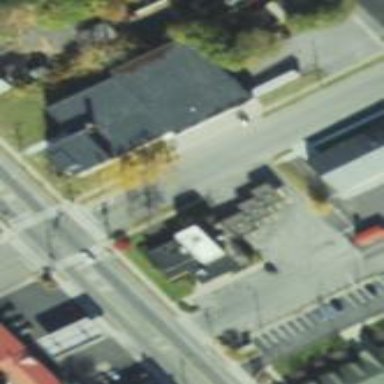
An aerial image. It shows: Commercial building.